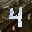
Label: 4